Interaction volume radius: 5 \u00c5
Interaction volume height: 35 \u00c5
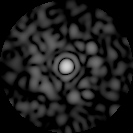
Disorder parameter: 0.8414